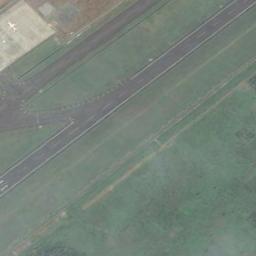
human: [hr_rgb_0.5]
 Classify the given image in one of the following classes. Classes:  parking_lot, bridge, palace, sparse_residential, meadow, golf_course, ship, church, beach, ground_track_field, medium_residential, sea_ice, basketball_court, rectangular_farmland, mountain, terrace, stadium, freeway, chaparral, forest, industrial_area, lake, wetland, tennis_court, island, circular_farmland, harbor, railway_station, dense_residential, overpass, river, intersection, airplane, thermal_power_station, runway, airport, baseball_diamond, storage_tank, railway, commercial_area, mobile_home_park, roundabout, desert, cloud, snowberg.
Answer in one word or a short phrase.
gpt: runway